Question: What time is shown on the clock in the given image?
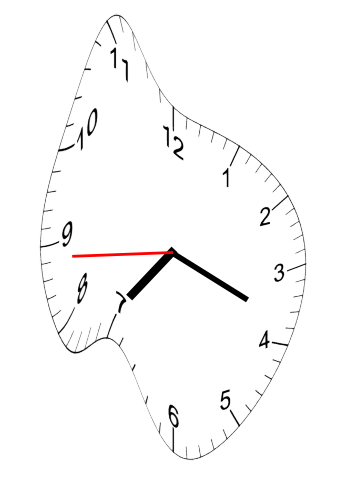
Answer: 07:18:44